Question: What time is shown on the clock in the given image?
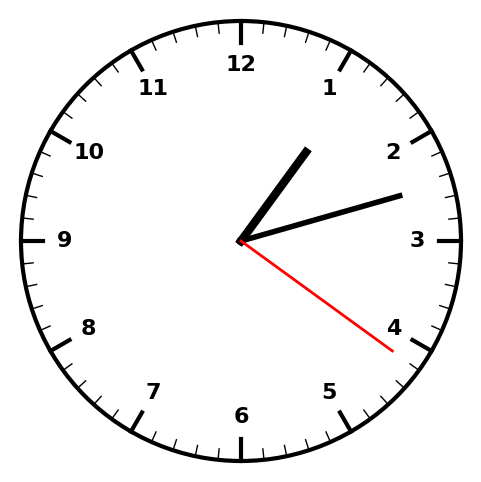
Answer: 01:12:21